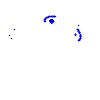
Particle: electron